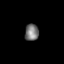
Tissue: skin
Cell type: T cells
Senescence score: 0.2499
Nuclear area (px): 228
Mean DAPI intensity: 117.763